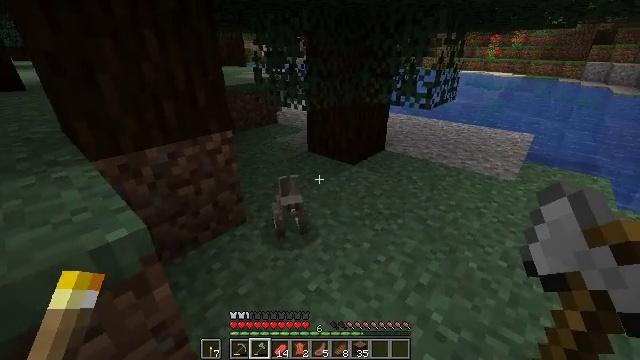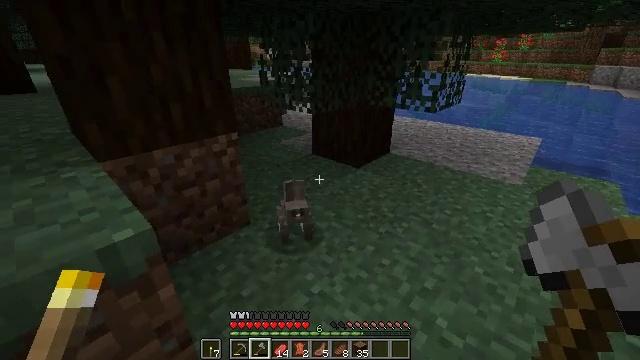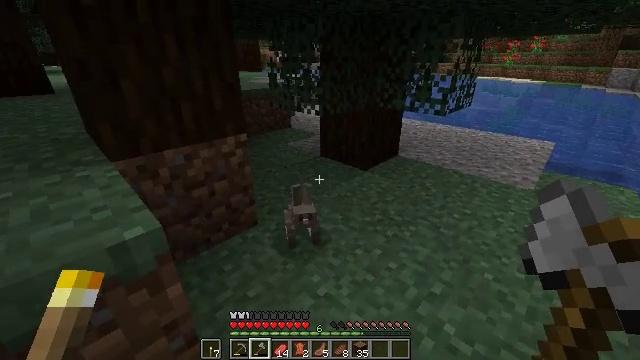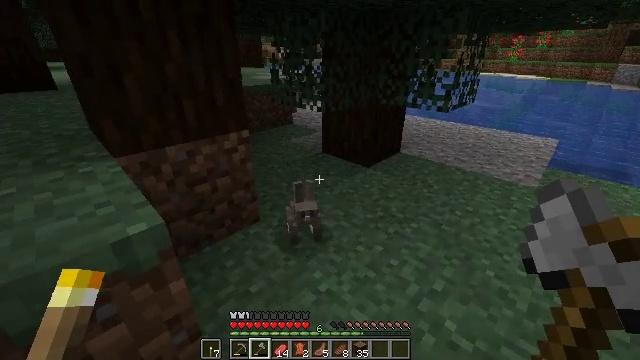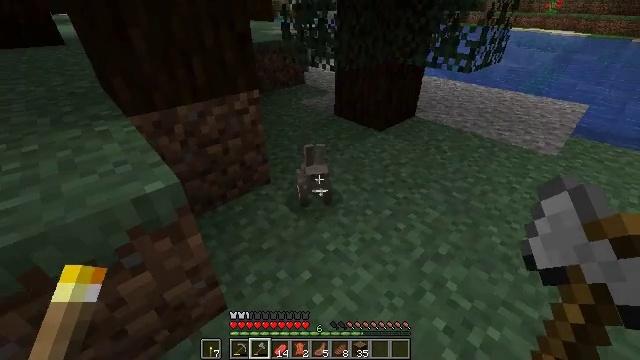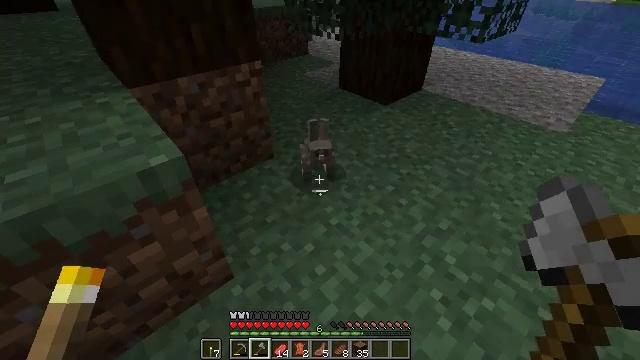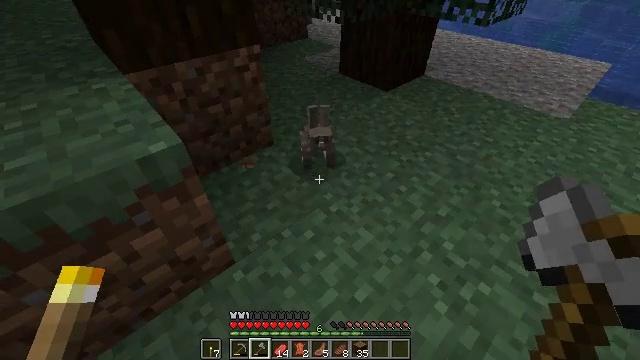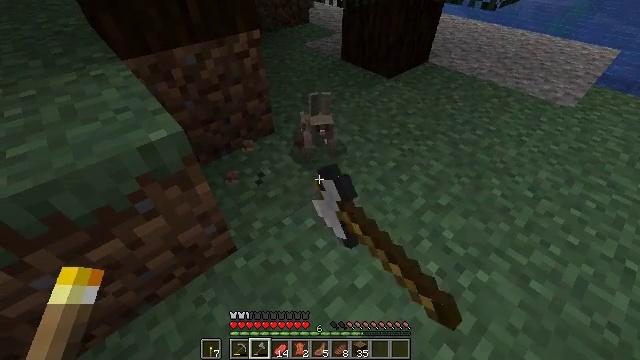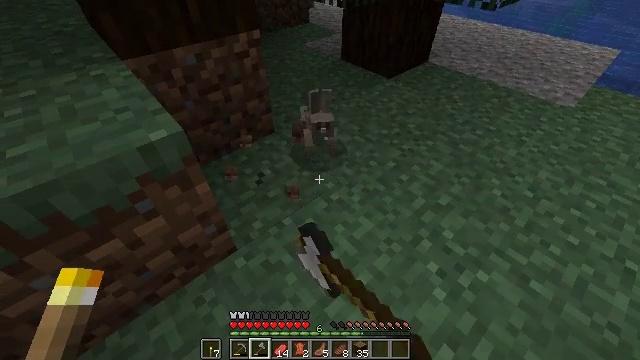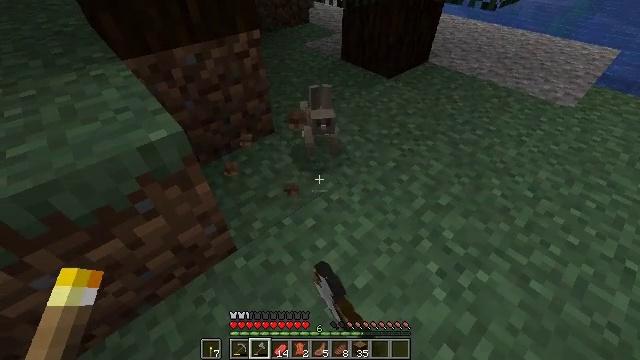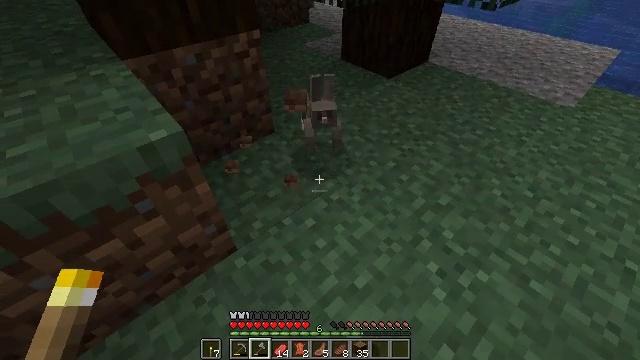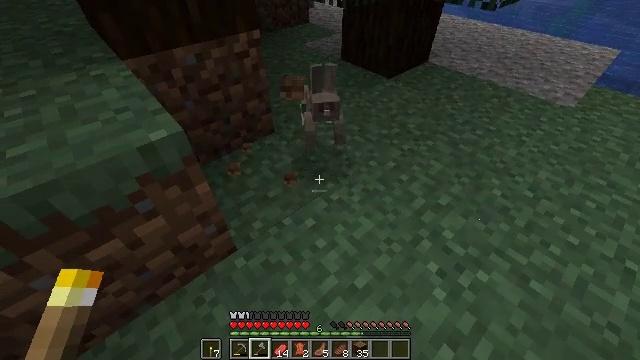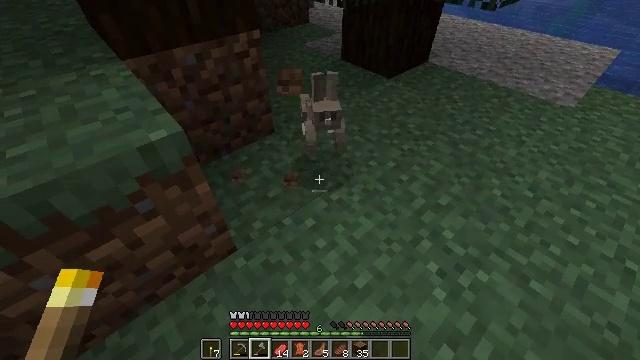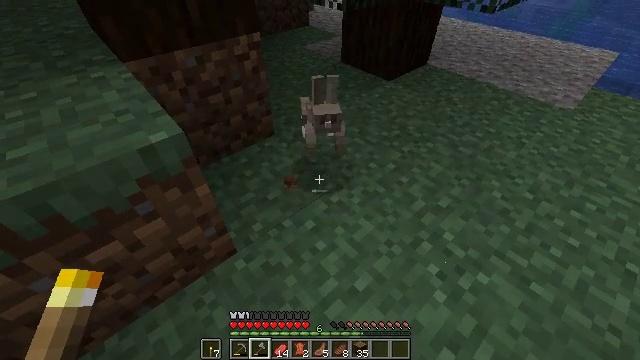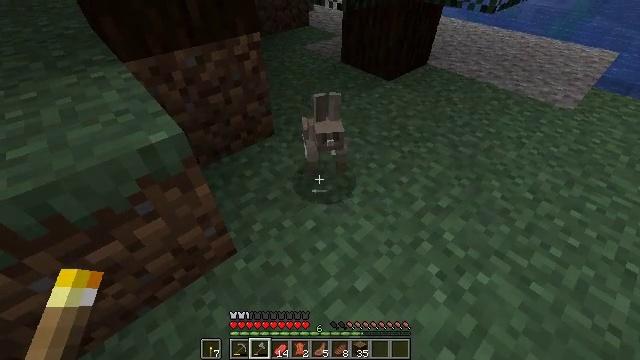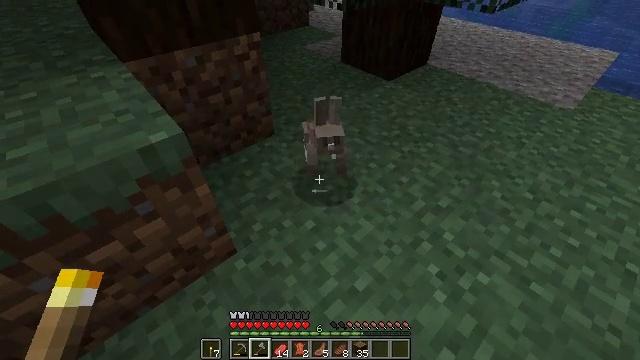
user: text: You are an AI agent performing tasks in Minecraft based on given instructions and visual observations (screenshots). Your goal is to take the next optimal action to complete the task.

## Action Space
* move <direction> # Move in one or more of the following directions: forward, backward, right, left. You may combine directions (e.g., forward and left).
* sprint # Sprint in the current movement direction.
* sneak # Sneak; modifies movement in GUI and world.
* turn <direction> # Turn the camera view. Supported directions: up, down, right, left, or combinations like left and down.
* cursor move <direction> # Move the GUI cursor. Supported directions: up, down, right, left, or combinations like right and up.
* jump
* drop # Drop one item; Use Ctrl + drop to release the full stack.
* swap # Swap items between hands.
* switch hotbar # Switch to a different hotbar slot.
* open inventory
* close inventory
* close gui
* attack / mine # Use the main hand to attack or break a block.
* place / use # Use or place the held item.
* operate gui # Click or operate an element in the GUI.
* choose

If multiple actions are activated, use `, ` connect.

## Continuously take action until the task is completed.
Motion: motion action
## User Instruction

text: Combat the rabbit.
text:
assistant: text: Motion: turn left
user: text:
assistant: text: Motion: turn left
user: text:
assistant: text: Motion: no_op
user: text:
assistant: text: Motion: turn left and down
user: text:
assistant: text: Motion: turn down
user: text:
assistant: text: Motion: turn down, attack / mine
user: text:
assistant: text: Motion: turn down, attack / mine
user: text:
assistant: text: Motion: attack / mine
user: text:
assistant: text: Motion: no_op
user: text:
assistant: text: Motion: no_op
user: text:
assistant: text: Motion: no_op
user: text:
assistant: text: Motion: no_op
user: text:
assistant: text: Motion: no_op
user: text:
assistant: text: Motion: no_op
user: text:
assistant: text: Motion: no_op
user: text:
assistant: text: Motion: no_op
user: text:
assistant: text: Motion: turn up
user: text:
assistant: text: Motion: turn up
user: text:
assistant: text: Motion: no_op
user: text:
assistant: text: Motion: attack / mine
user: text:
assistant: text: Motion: attack / mine
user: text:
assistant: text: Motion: attack / mine
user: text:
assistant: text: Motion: no_op
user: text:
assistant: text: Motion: no_op
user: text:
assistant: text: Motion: no_op